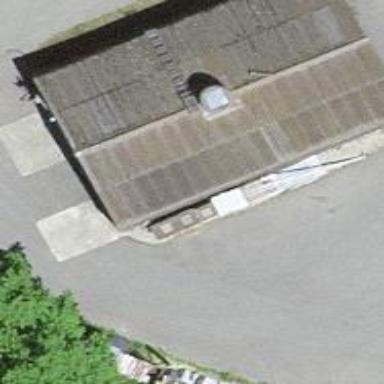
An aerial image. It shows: Shed.